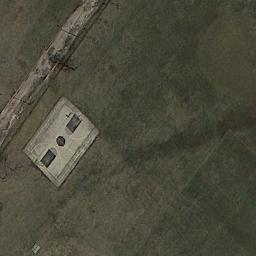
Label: basketball_court